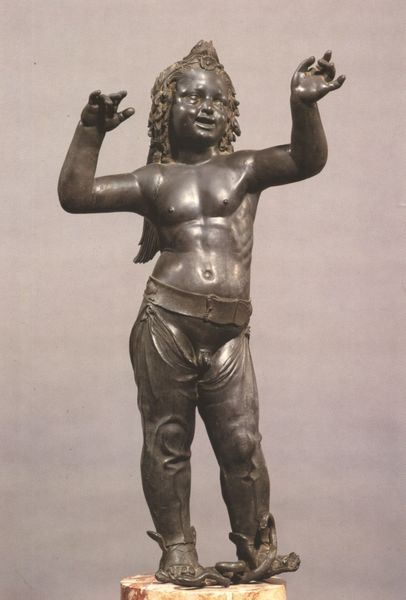
Titel: Amor-Atys
Künstler: Donatello
Institution: Florenz, Bargello
Schlagwörter: flügel, hand, nackt, finger, geste, haar, marmor, schwarz, gürtel, hose, arme, falten, haarschmuck, lang, stirnband, hände, portrait, figur, haare, kind, tanzen, locken, renaissance, engel, putte, putto, skulptur, statue, lächeln, italien, haltung, füsse, crown, hands, belt, hair, brown, nabel, bronze, faltenwurf, plastik, junge, bauchnabel, brustwarzen, geschlecht, oberkörper, foto, unten, muskulös, strümpfe, barfuss, penis, offen, knabe, schlange, jüngling, junger mann, flower, angel, man, naked, nude, eros, girl, young, boy, child, feet, male, hermes, amor, curls, smile, sculpture, wings, grotesk, cupid, smiling, human, arms, pose, pants, glied, rose, patina, sandals, kindlich, long hair, nackheit, trousers, gesture, kid, navel, nipples, genitalien, gleid, hosse, singing, sculture, rosette, raised, en, achilles, doll, headdress, torso, toes, mercury, genitals, ribs, childhood, genitalia, pedistal, figurine, 1359, genitalbereich, abs, arms raised, exposed, winged feet, 142wtiop, .,mwe, uiwhnt m, oiues, m 4t4oiup, b uhqnk3,mer, bd uw, e, owhtnm, woentklnd, jklm, 1nlkrejn, nl;k t, nowne, nejrtl, enrnw, we t, sculpture figure child, torso trousers shoes bronze, chaps, hosenschlange, long hairt, neude